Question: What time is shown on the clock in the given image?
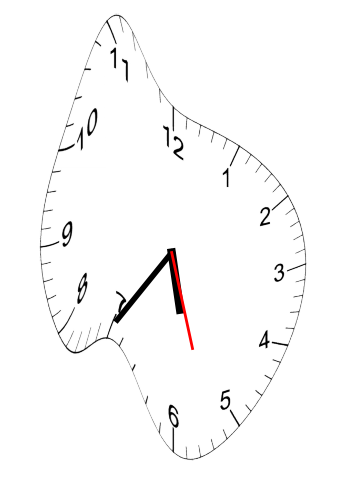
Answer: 05:35:27